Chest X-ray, AP view. Patient: 61 years old, sex F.
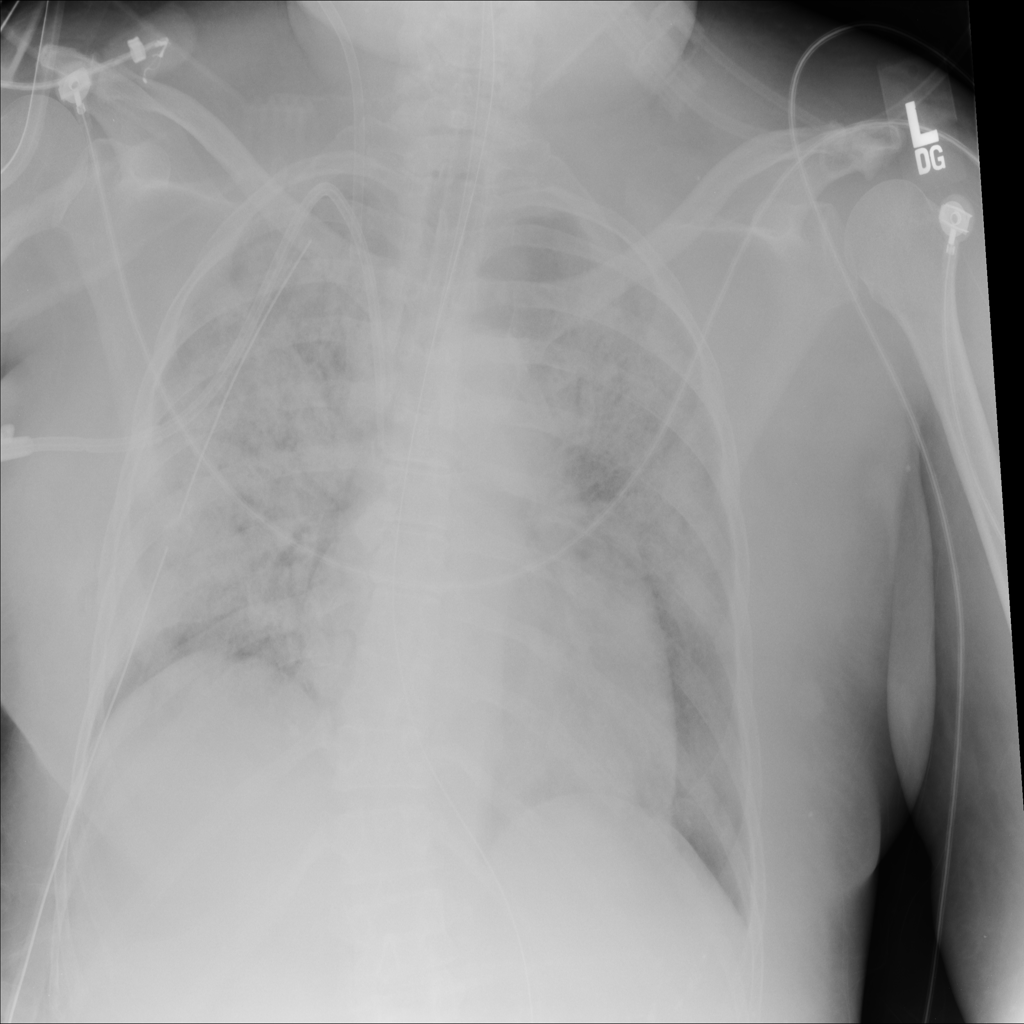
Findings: Consolidation